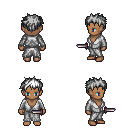
a pixel art fantasy rpg character, female body template, human, dark skin, white robe, magenta pants, white bedhead hairstyle, dagger, four views (front, back, left, right), 2x2 character sprite sheet, small pixel art, hard edges, no anti-aliasing